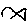
Label: fish